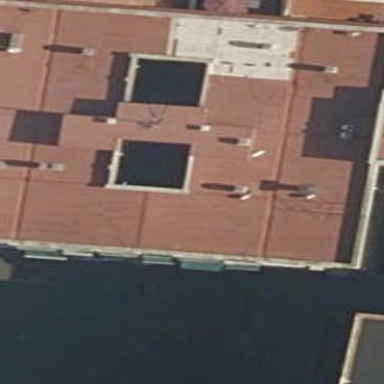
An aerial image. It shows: Residential building.